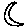
Label: moon